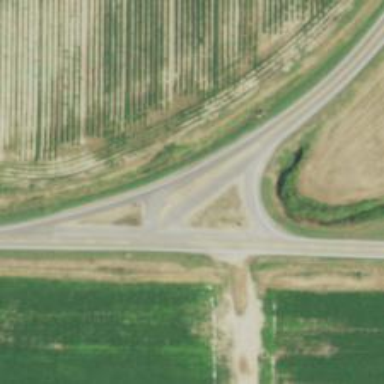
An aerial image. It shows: Primary link highway.